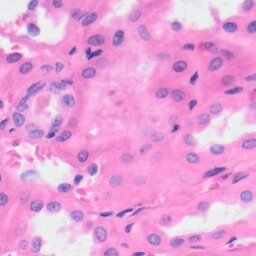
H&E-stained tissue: Kidney